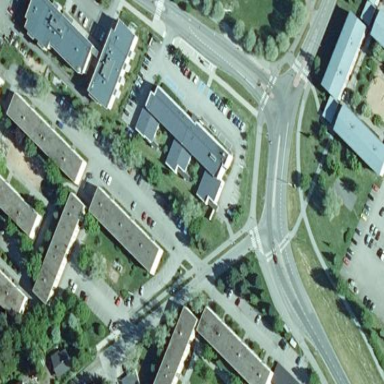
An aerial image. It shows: Clinic building.